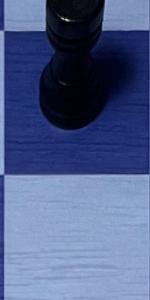
Label: Empty